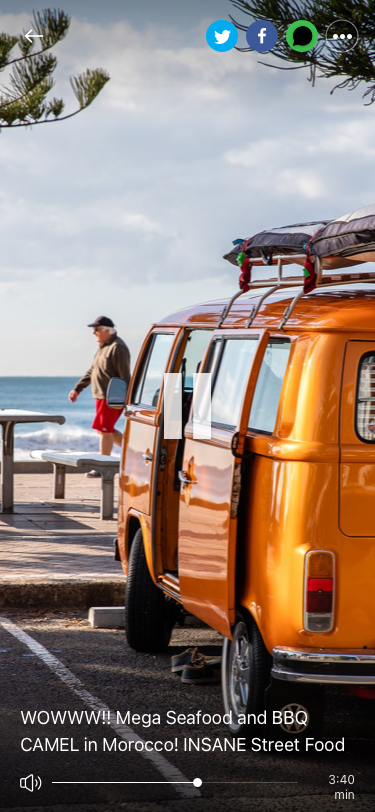
Text in this UI design:
WOWWW!! Mega Seafood and BBQ CAMEL in Morocco! INSANE Street Food
3:40 min